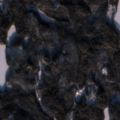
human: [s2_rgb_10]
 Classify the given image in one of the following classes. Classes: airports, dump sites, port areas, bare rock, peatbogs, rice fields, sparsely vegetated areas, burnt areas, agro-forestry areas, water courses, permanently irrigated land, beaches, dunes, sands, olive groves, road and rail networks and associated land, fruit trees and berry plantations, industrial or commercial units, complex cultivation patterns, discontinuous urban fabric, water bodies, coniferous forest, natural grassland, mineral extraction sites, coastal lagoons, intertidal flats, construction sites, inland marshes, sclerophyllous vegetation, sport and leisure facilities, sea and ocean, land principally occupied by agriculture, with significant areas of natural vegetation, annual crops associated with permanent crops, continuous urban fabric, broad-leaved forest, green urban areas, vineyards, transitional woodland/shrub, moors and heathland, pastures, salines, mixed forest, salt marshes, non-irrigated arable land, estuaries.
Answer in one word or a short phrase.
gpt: coniferous forest, mixed forest